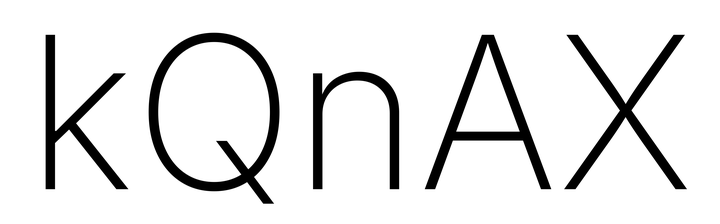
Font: Inter_ExtraLight